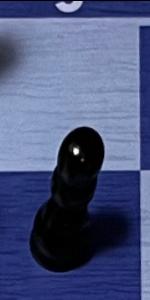
Label: Pawn_Black